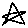
Label: star